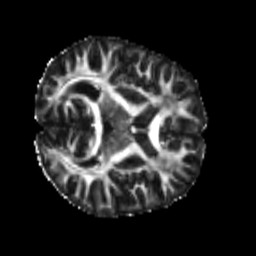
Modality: FA
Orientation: axial
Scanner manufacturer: siemens
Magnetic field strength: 3 T
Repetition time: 4 s
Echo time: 0.0594 s